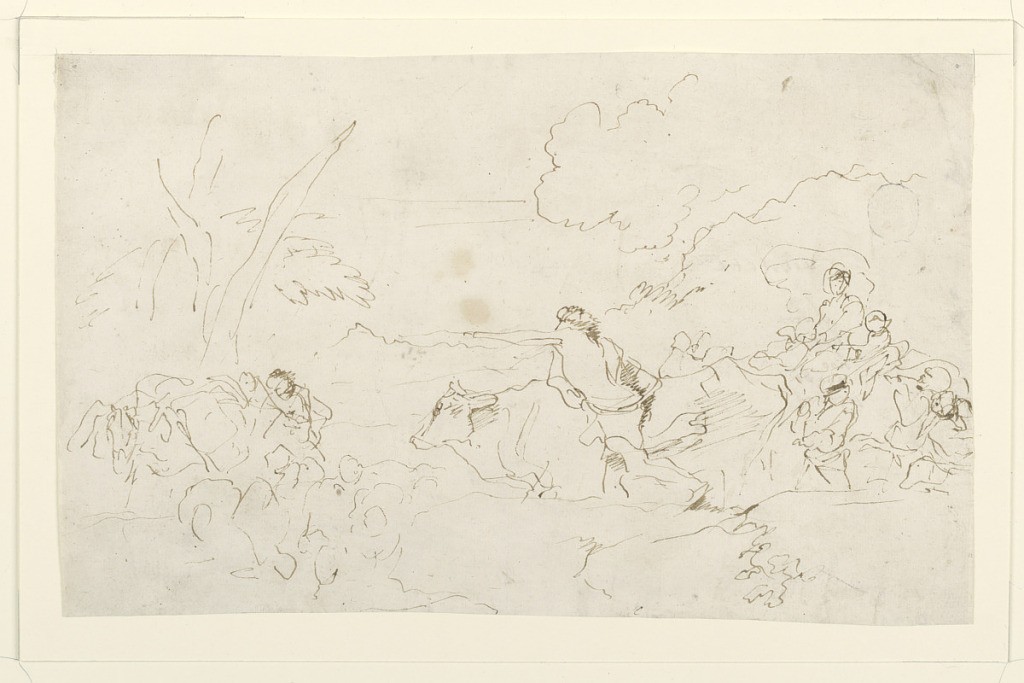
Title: Study for the Painting Pastoral Journey, Figures and Cattle in a Landscape
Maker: Giovanni Benedetto Castiglione, Italian, 1609–1664
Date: ca. 1633
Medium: Pen and brown ink on off-white laid paper
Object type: Drawing
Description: Horizontal drawing of a figure at center driving a cow to the left, where there are other figures and a pack mule.  At the right, a group of figures.  Trees and hilly landscape in background.